Question: Here is a code of my toolbar:
'''
JS_TOOLBAR_BUTTON = 0
JS_TOOLBAR_SEPARATOR = 1
JS_TOOLBAR_MONTHCONTROL = 2
JS_TOOLBAR_CHECKBOX = 3
def createToolbar(self):
self.tb = wx.ToolBar(self, style=wx.TB_HORIZONTAL|wx.NO_BORDER|wx.TB_FLAT)
self.tb.SetToolBitmapSize((16,16))
id=0
for toolType,hint,pic,proc in self.toolbarData():
if toolType==JS_TOOLBAR_BUTTON:
id += 10
self.tb.AddLabelTool(id, hint, pic.GetBitmap(), shortHelp=hint)
self.Bind(wx.EVT_TOOL, proc, id=id)
self.Bind(wx.EVT_TOOL_RCLICKED, proc, id=id)
elif toolType==JS_TOOLBAR_SEPARATOR:
self.tb.AddSeparator()
elif toolType==JS_TOOLBAR_CHECKBOX:
self.tb.AddControl(wx.CheckBox(self.tb, label=hint))
self.tb.Realize()
def toolbarData(self):
return((JS_TOOLBAR_BUTTON, u"Dobavit' rabotnika", pictures.add_staff, self.grid.on_insert),
(JS_TOOLBAR_BUTTON, u"Udalit' rabotnika", pictures.del_staff, self.grid.on_delete),
(JS_TOOLBAR_SEPARATOR, None, None, None),
(JS_TOOLBAR_CHECKBOX, u"Pokazyvat' tol'ko rabotaiushchikh", None, self.grid.on_delete))
'''
As a result I have strange horns outside the checkbox:

Python 2.7, wx-2.9.2, under Win7x64
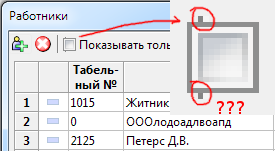
Answer: The solution for me is to use CheckLabelTool instead of CheckBox:

'''
self.tb.AddCheckLabelTool(id, hint, pic.GetBitmap(), shortHelp=hint)
self.tb.ToggleTool(id, self.grid.Table.actualOnly)
self.Bind(wx.EVT_TOOL, proc, id=id)
'''